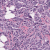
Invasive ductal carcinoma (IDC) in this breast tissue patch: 1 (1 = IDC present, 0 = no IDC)